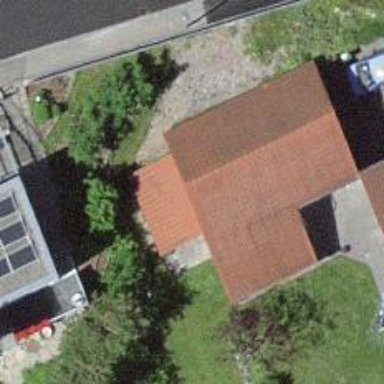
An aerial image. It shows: Garage building.